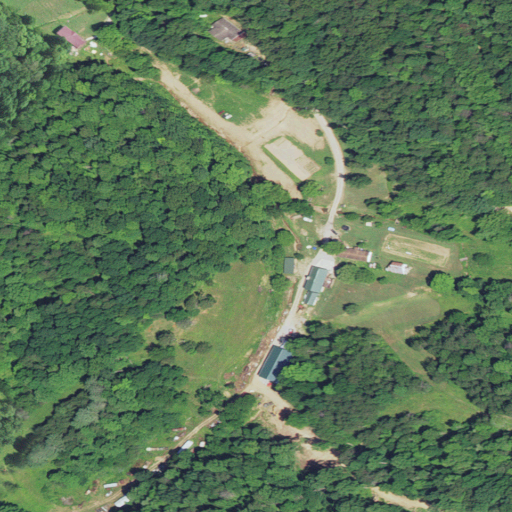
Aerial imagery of valley in West Virginia named Church Hollow containing deciduous forest, mixed forest, open development, and pasture